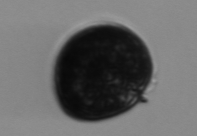
Label: Prorocentrum